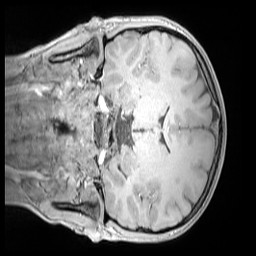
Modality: MP2RAGE
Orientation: coronal
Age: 11
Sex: male
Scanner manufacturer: siemens
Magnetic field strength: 3 T
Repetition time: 4 s
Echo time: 0.00303 s